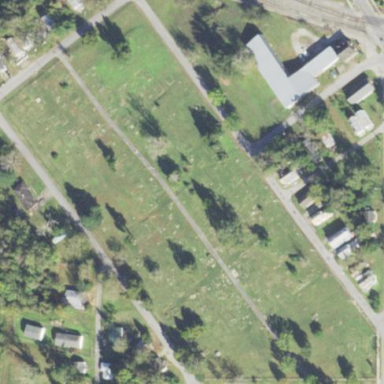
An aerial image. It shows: Cemetery.